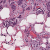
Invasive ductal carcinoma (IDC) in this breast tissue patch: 1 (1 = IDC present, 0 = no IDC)